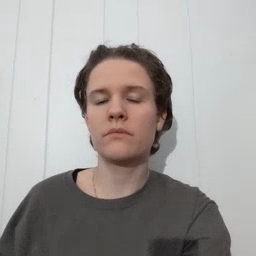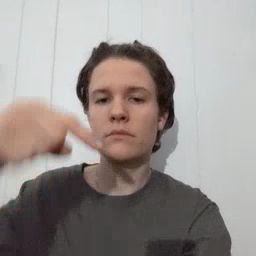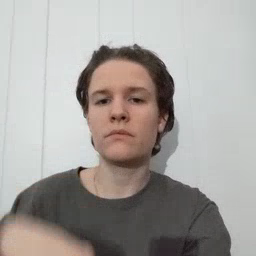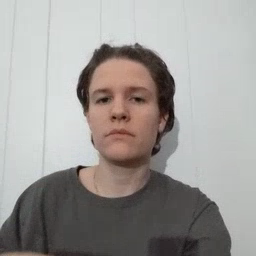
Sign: down